Question: I suddenly started receiving this error on my distribution builds:
'''
Code Sign warning: Specified PROVISIONING_PROFILE (DBFBE0B4-B6DC-4AB7-909C-BE10988E0F7D) not found and no CODE_SIGN_IDENTITY specified. Ignoring PROVISIONING_PROFILE for now. This will become an error in the future.
CodeSign error: code signing is required for product type 'Application' in SDK 'iOS 7.1'
'''
This error only occurs when I try to build for distribution. AdHoc compiles and runs fine. I suspected an expiry or something, but no such luck. I checked the build settings and they have a selected signing and provisioning cert for the AppStore build. And the selected profiles appear to be correct:

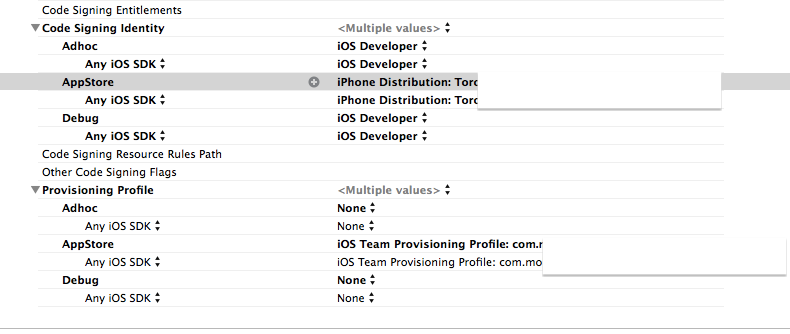
Answer: This turned out to be an extremely obscure problem with my , not Xcode. Due to problems while migrating from one machine to another, the security settings on the Library folder gained a new Permission, "Custom". This did not allow access to some of the files within, critically a plist that keychain uses to figure out where your user keychain is stored. Once the permissions on that file were fixed, Xcode was able to download the certs and off I went.